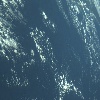
Label: water